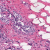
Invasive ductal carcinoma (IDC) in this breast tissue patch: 0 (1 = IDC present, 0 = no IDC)